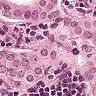
Metastatic tissue present: yes